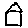
Label: house